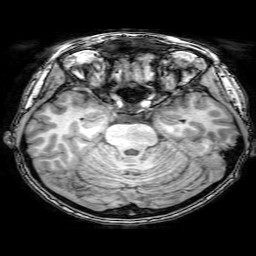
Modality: T1w
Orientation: coronal
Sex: female
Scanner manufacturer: philips
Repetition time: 0.008256 s
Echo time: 0.00381 s